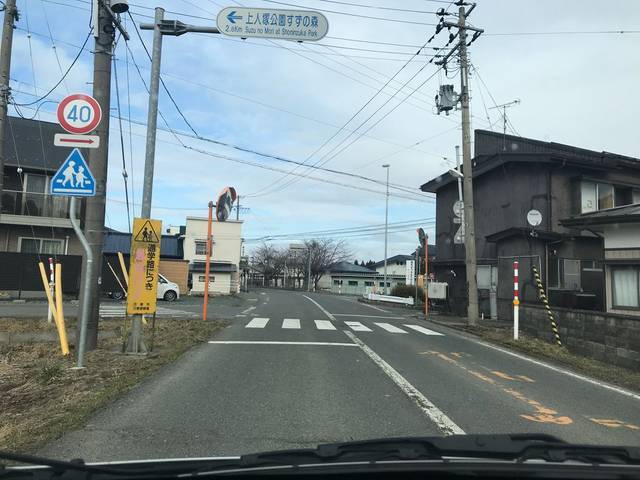
Region: Japan
Coordinates: 39.346, 141.046